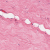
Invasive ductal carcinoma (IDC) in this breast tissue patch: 0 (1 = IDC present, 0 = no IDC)